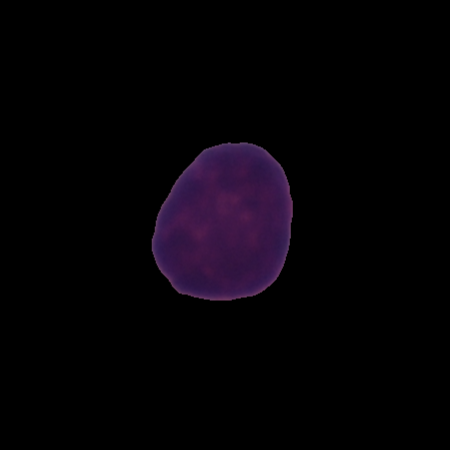
Label: healthy